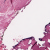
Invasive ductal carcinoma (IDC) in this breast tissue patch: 0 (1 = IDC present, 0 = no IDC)